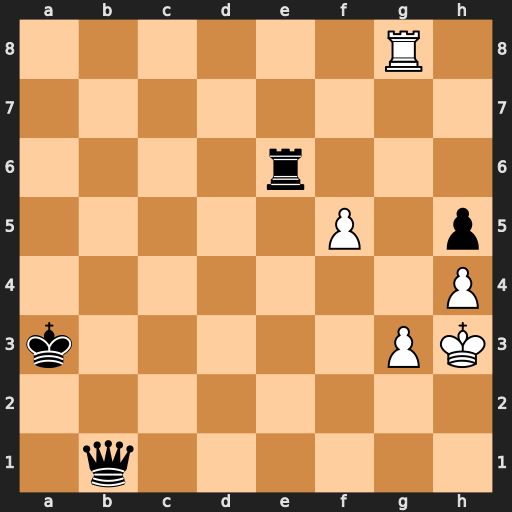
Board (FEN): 6R1/8/4r3/5P1p/7P/k5PK/8/1q6
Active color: w
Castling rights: -
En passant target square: -
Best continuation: Ra8+ Kb4 Rb8+ Kc5 Rxb1